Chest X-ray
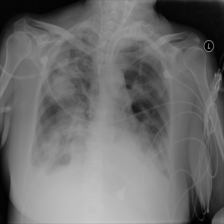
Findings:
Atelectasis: negative
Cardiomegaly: negative
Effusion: negative
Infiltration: negative
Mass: negative
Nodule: negative
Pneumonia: negative
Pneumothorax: negative
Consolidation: negative
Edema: negative
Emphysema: negative
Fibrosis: negative
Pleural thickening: negative
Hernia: negative